Interaction volume radius: 10 \u00c5
Interaction volume height: 20 \u00c5
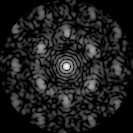
Disorder parameter: 0.6598